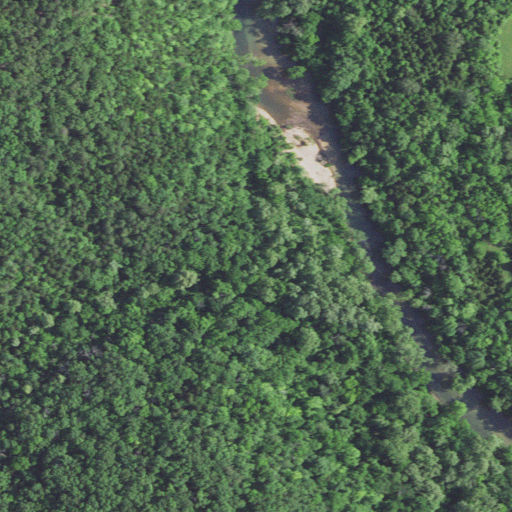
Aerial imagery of valley in Missouri named Razor Hollow containing deciduous forest, mixed forest, open development, woody wetlands, evergreen forest, medium intensity development, and pasture